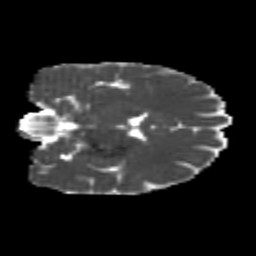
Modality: MD
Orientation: coronal
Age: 25
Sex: female
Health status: healthy
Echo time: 0.074 s